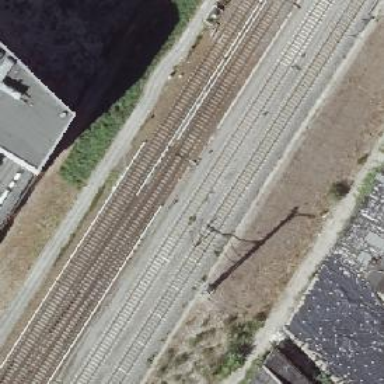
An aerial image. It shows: Electrified light rail railway.